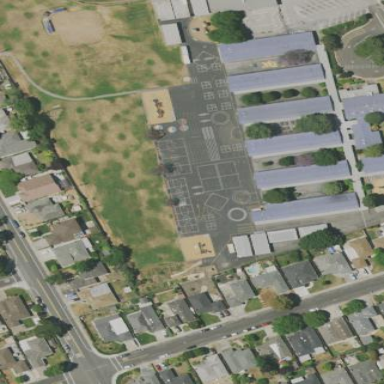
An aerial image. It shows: Asphalt schoolyard for leisure land.